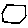
Label: hexagon